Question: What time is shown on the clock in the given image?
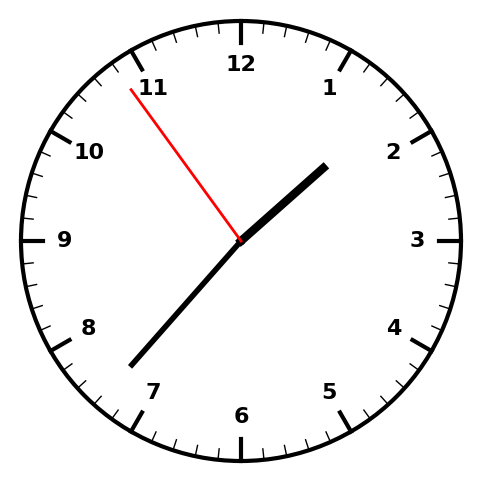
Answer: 01:36:54